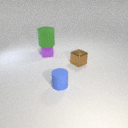
small purple rubber cube behind small brown metal cube